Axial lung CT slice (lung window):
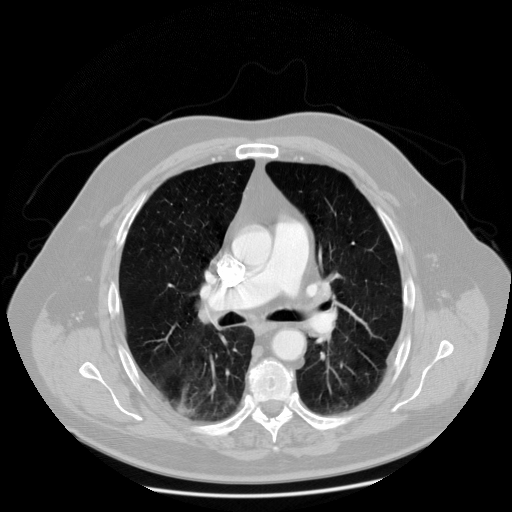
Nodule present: no